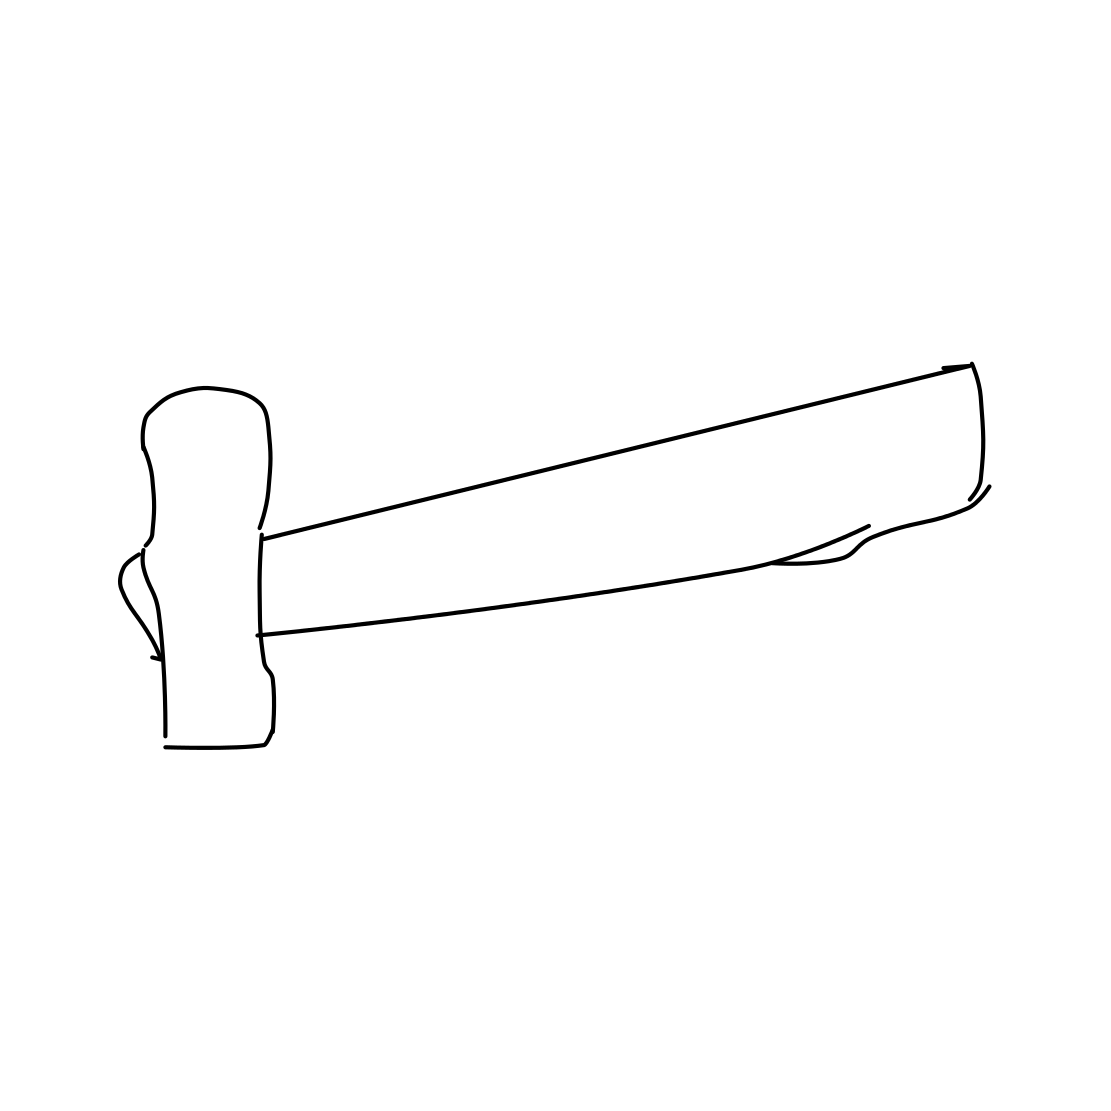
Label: hammer